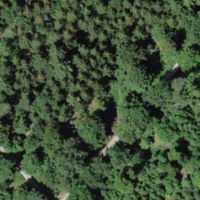
EUNIS habitat code: 44
Species observed at this site:
Impatiens parviflora